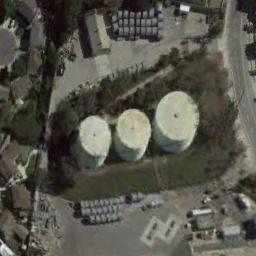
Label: storage_tank